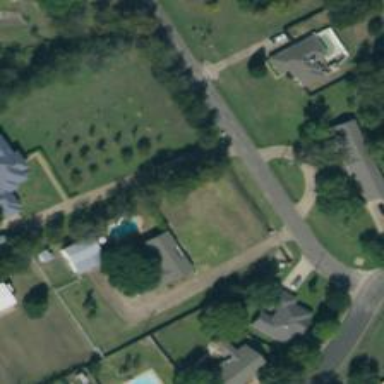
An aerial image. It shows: Driveway.